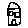
Label: house